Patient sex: M
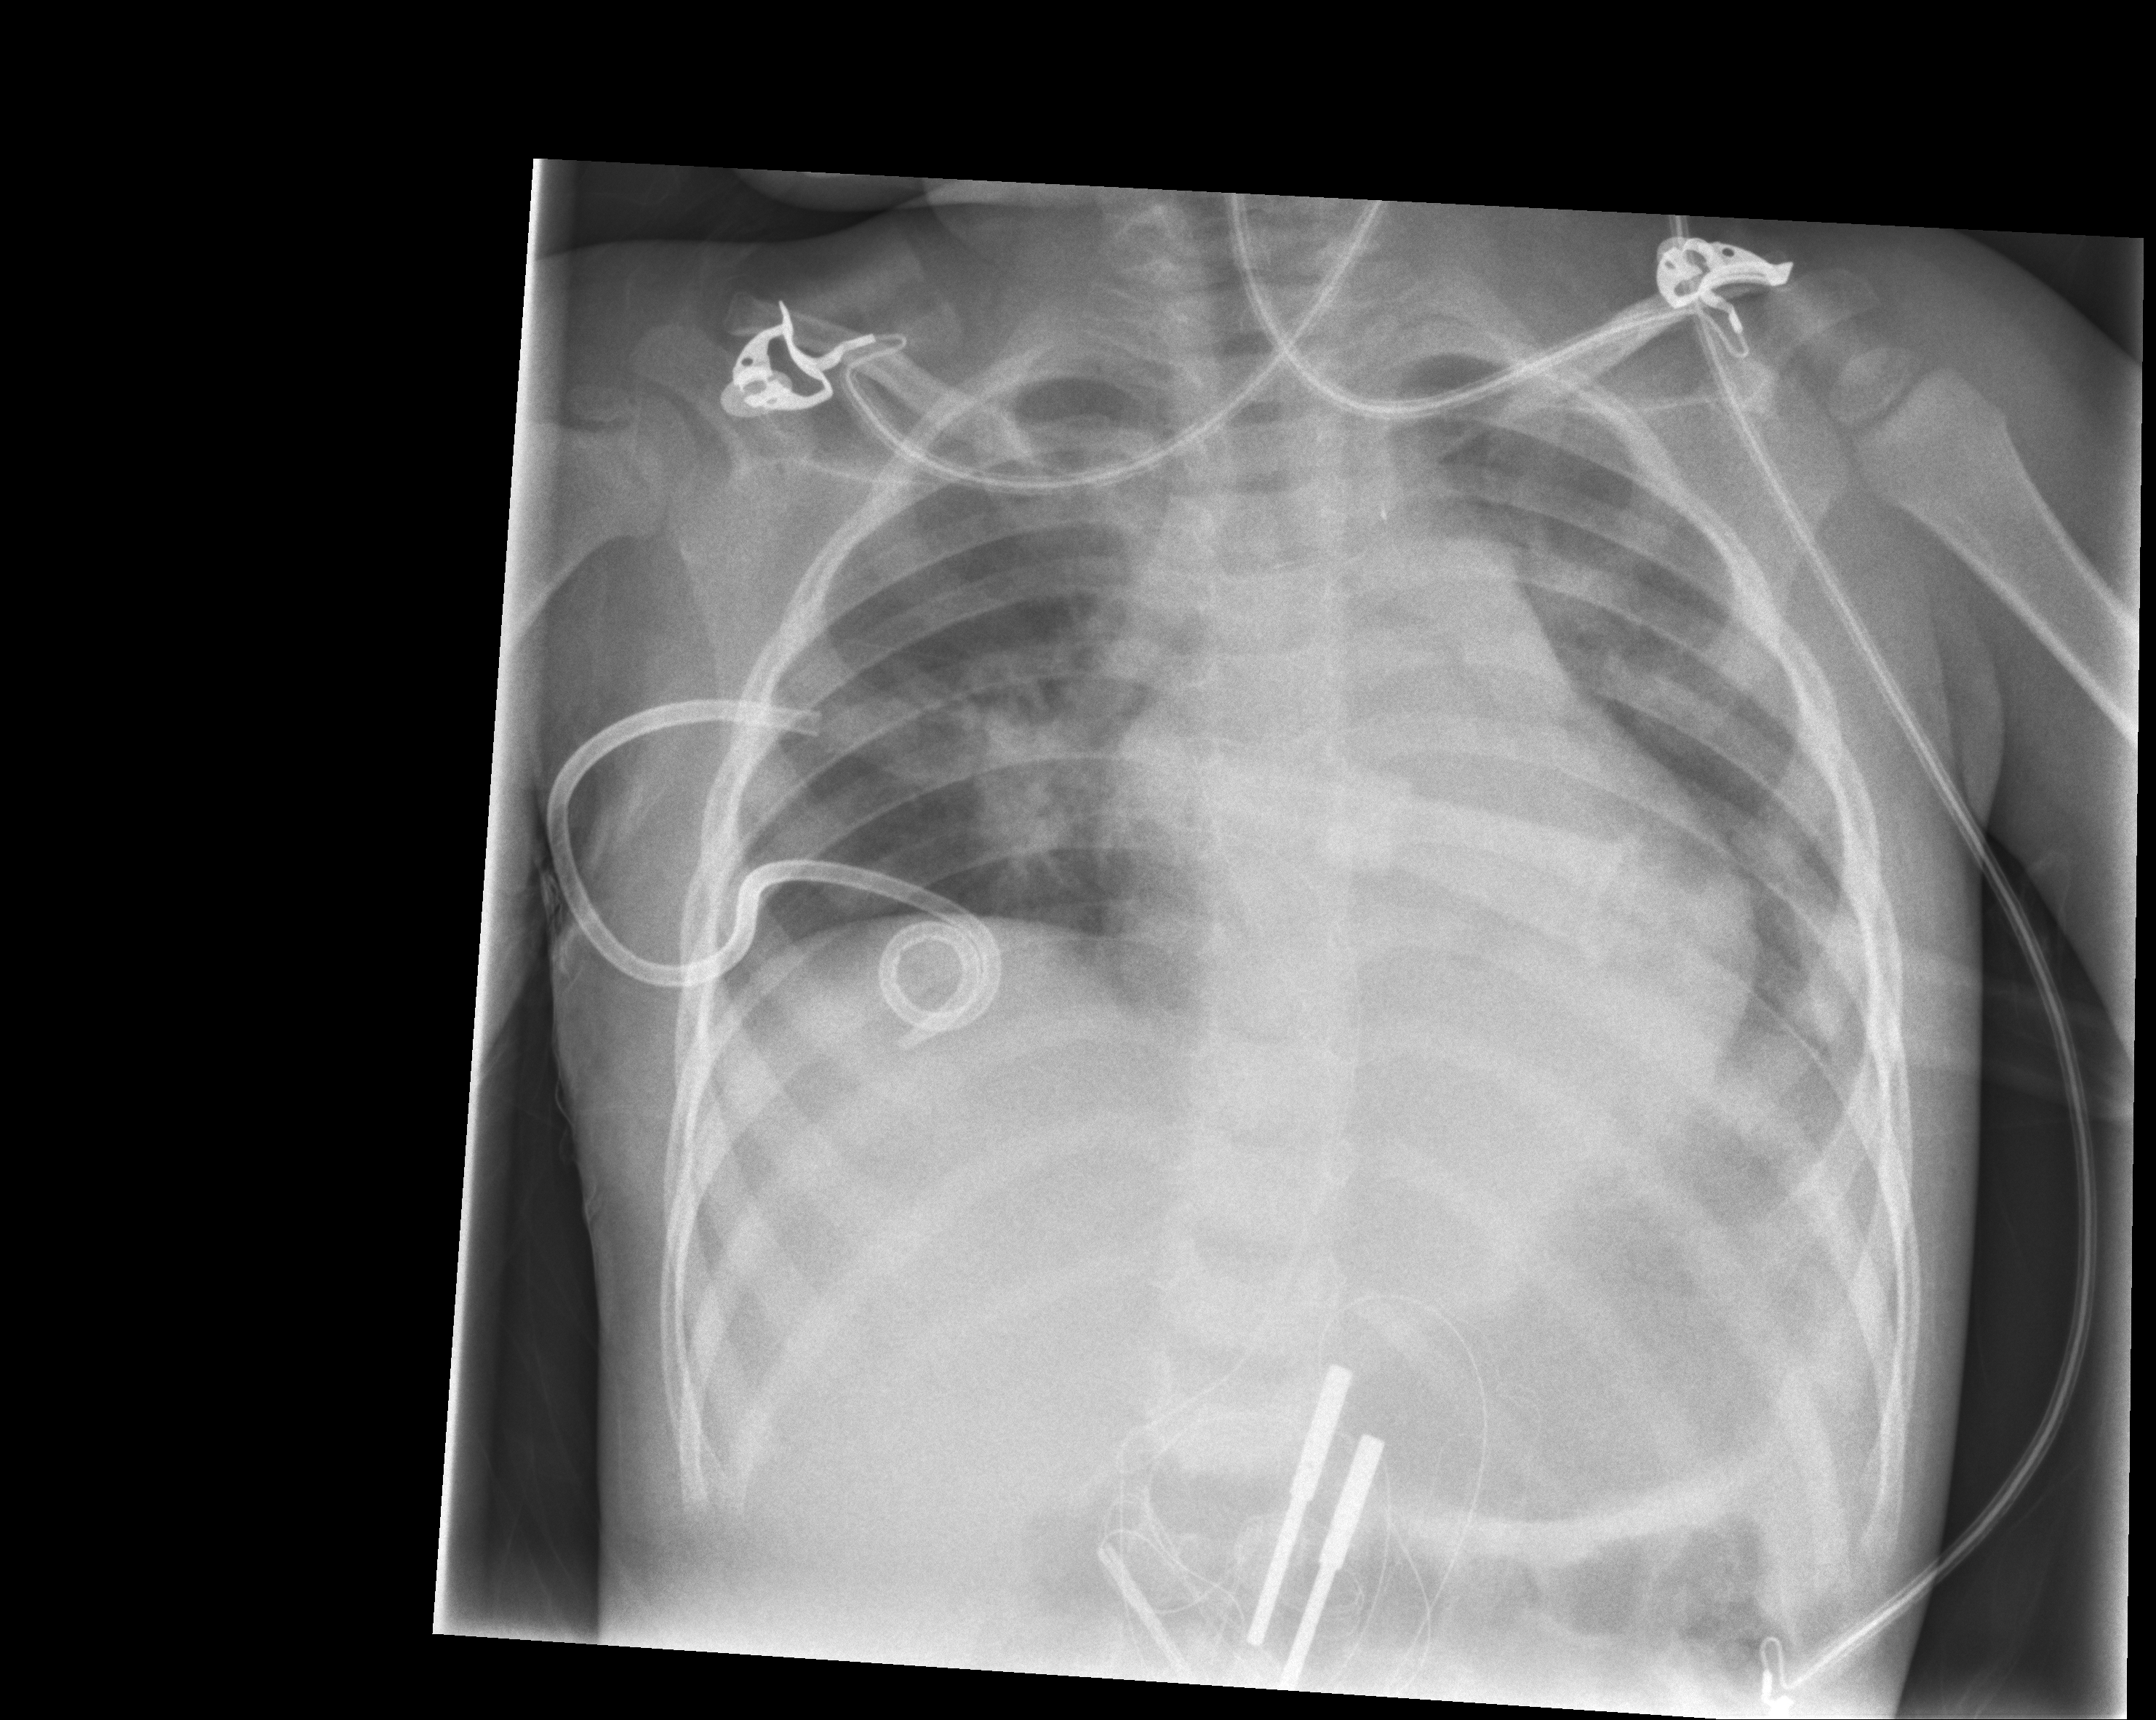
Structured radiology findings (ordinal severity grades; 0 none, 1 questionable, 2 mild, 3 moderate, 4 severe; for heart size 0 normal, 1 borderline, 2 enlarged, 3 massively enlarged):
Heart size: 0
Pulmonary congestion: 0
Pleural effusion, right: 0
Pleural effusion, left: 2
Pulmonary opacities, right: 0
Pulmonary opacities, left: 0
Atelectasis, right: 2
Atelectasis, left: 2